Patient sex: M
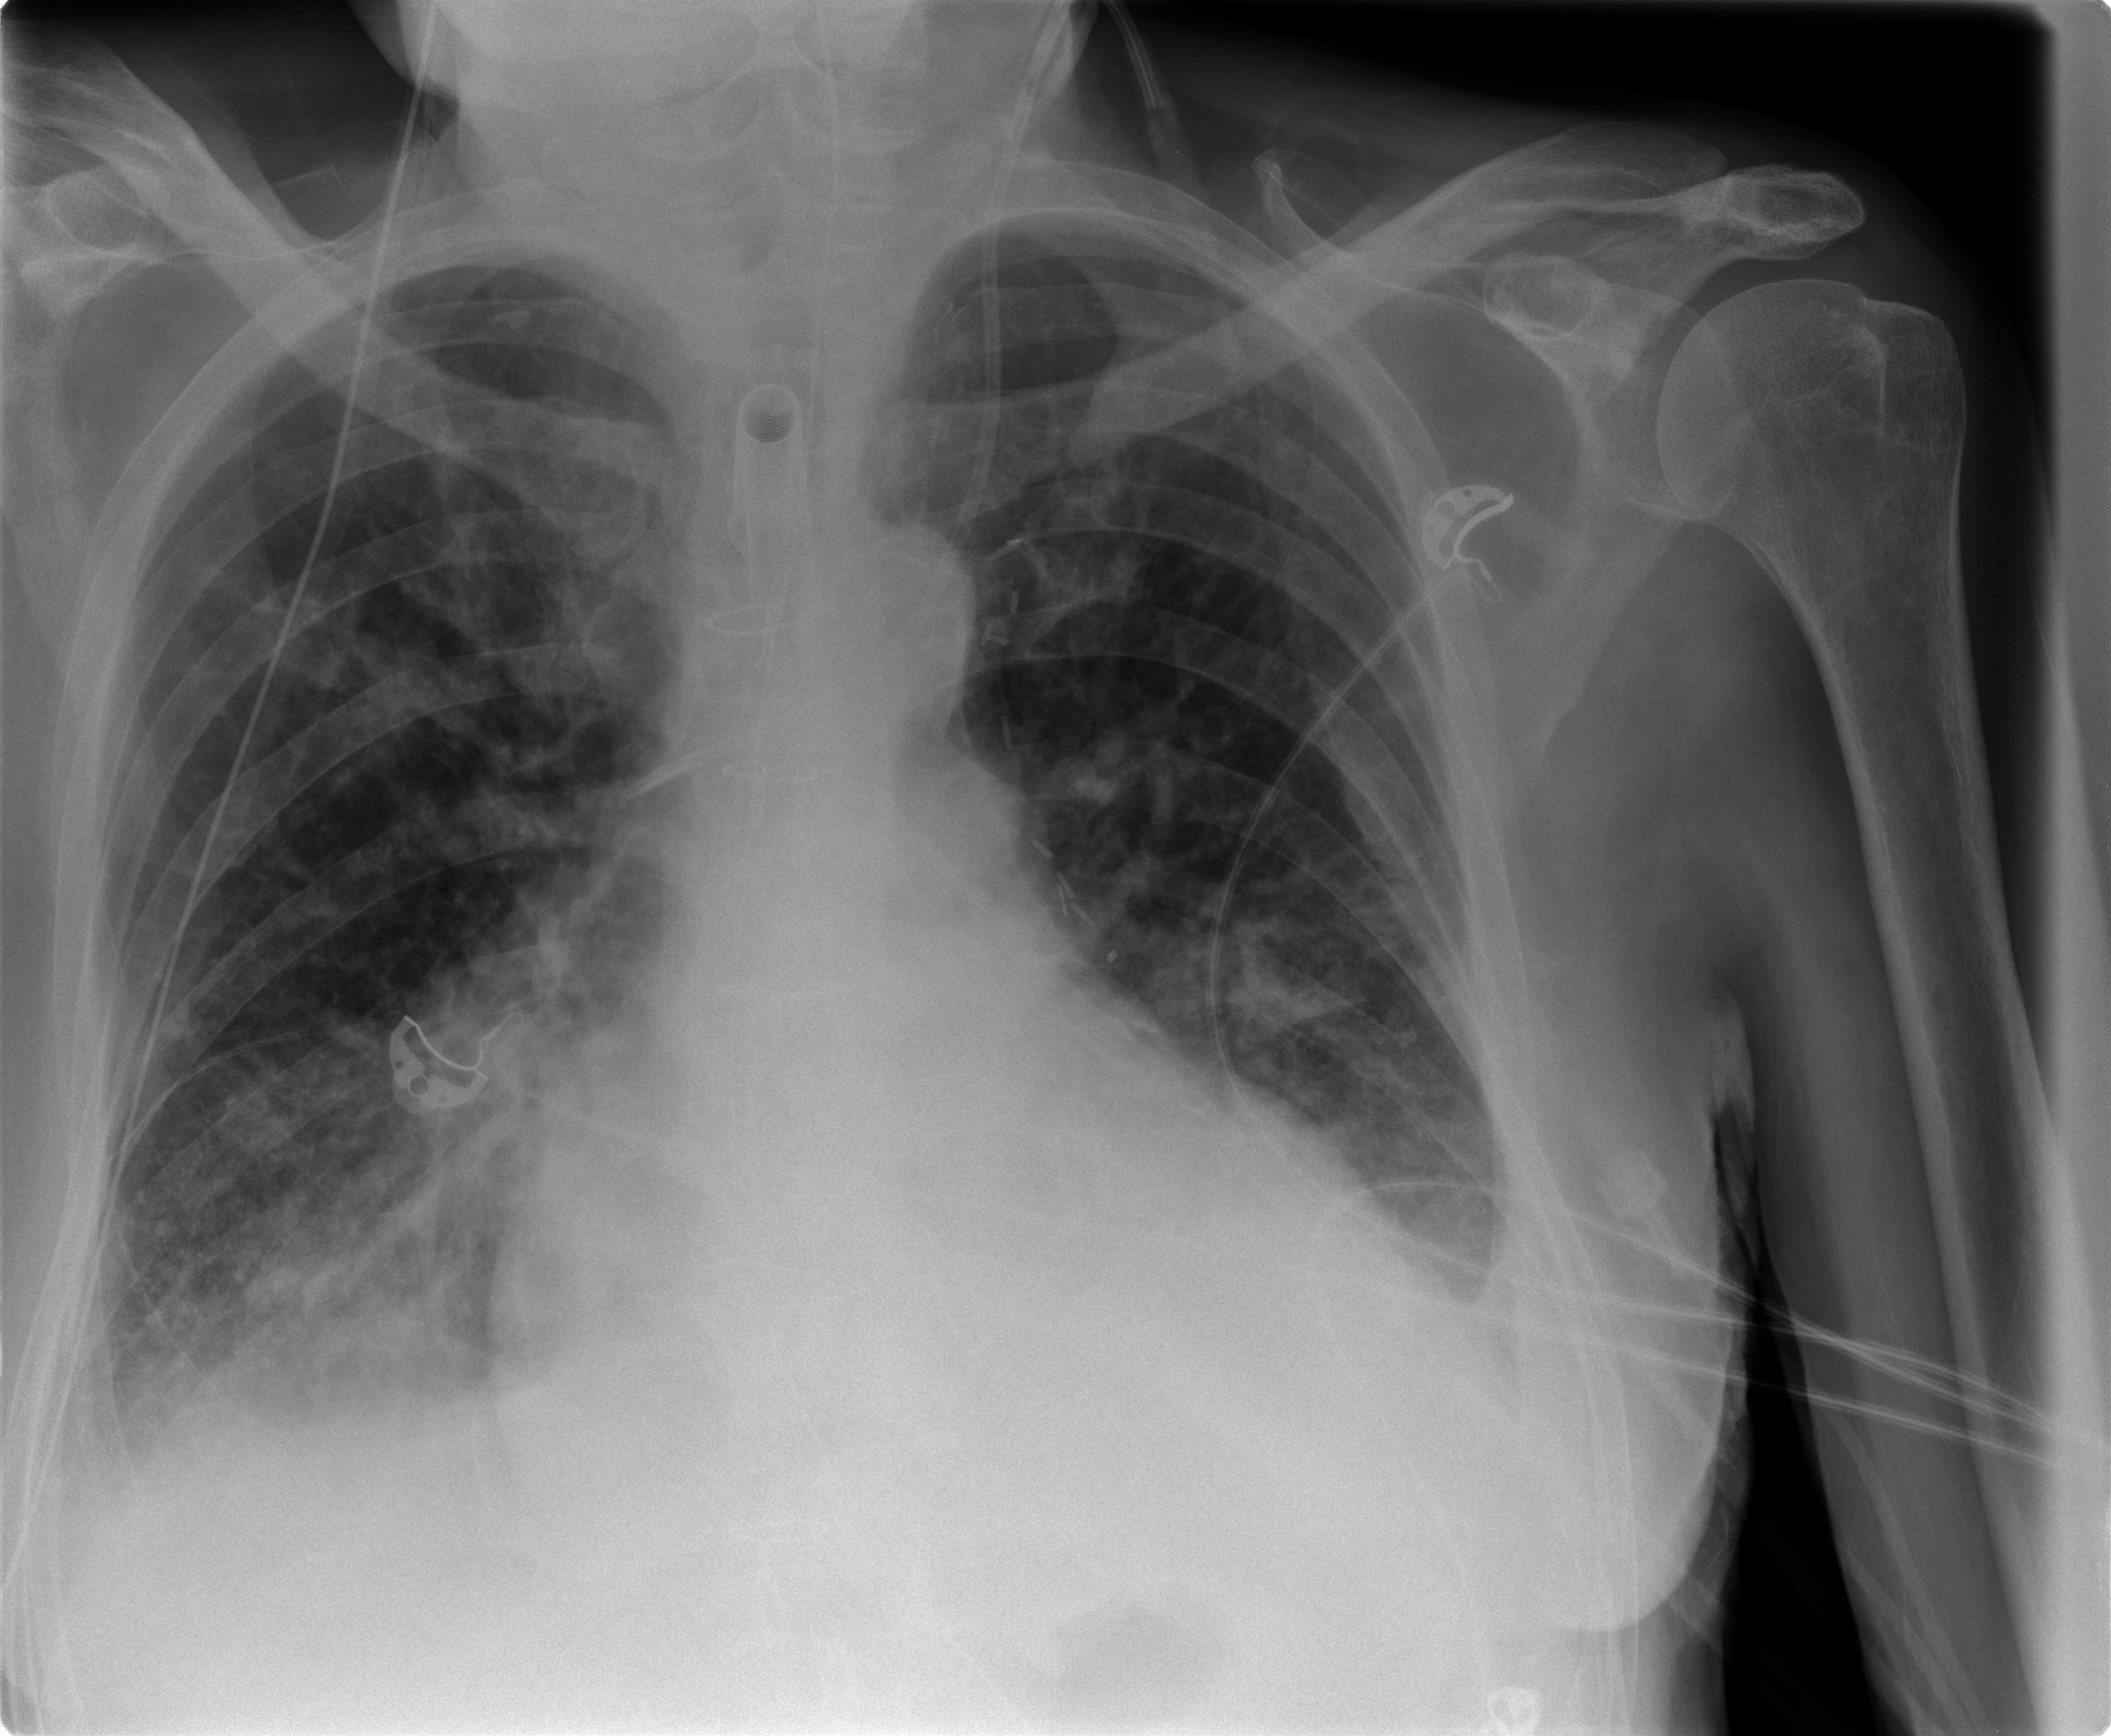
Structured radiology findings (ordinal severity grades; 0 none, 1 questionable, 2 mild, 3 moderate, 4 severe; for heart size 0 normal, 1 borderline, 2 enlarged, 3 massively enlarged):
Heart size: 3
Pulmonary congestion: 2
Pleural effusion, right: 2
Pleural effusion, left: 2
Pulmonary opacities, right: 2
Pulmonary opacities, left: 0
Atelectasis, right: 2
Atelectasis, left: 2